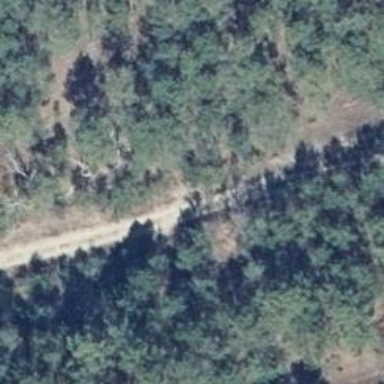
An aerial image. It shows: Dirt track road with grade 4 track type.